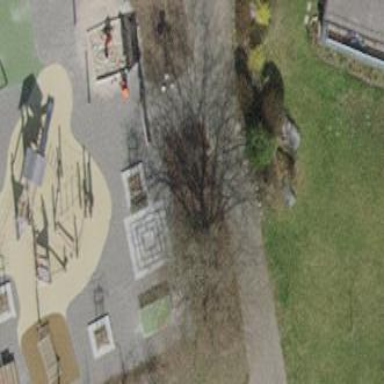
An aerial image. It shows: Playground area for leisure activities on the land.